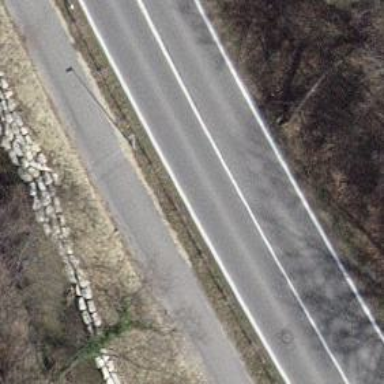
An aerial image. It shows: Asphalt track with grade 1 tracktype.